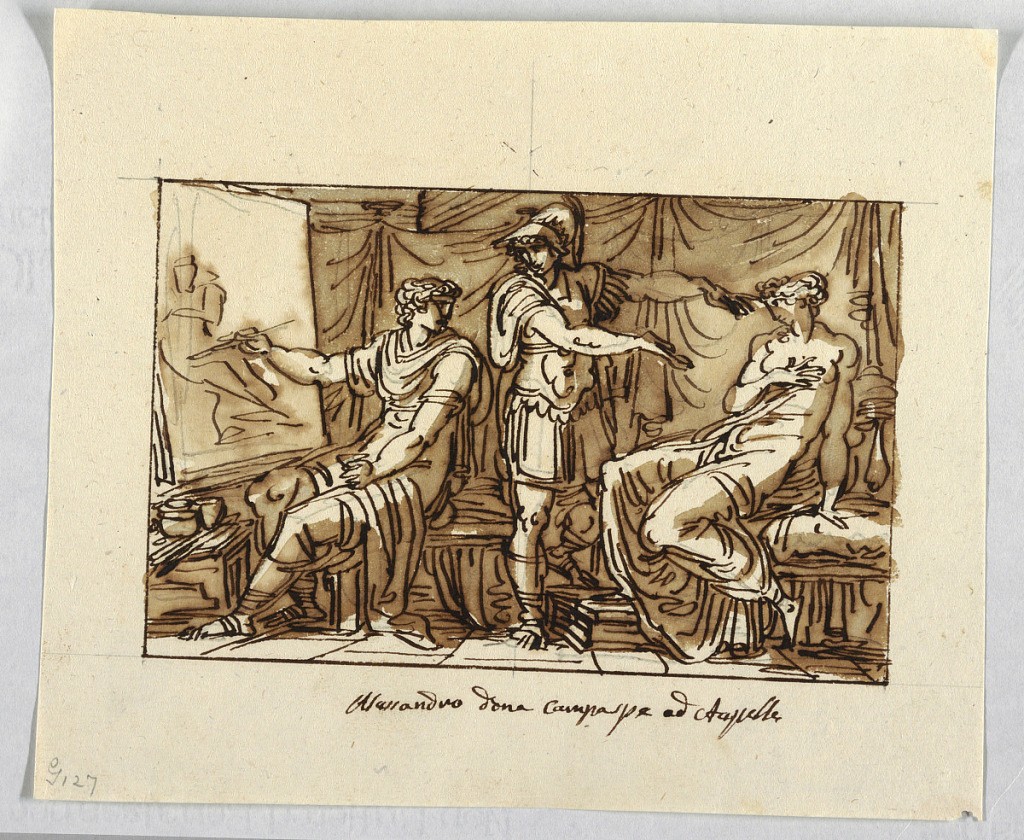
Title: Drawing
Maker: Felice Giani, Italian, 1758–1823
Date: About 1795
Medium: Pen and brown ink over traces of graphite on cream laid paper
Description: Alexander standing in the center extends both arms toward the posing girl. The king speaks to the painter, who is seated at left.